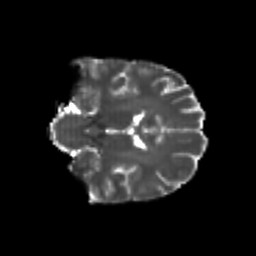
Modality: T2w
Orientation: coronal
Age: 22
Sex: male
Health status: healthy
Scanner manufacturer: philips
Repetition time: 7.394 s
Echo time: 0.08599 s